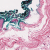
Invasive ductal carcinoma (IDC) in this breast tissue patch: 0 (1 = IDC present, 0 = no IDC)